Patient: sex F, age 57
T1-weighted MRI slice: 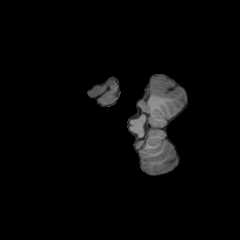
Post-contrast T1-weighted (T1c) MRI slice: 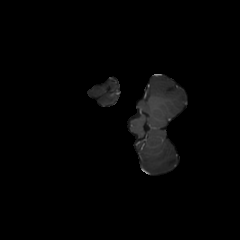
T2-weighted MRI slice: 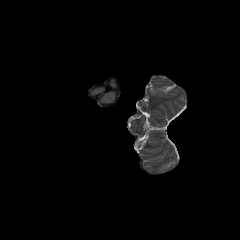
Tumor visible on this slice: no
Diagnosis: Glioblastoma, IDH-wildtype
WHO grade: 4